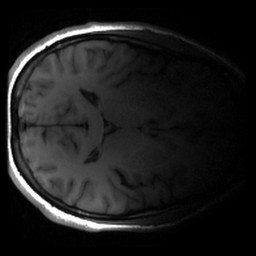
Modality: T1w
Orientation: axial